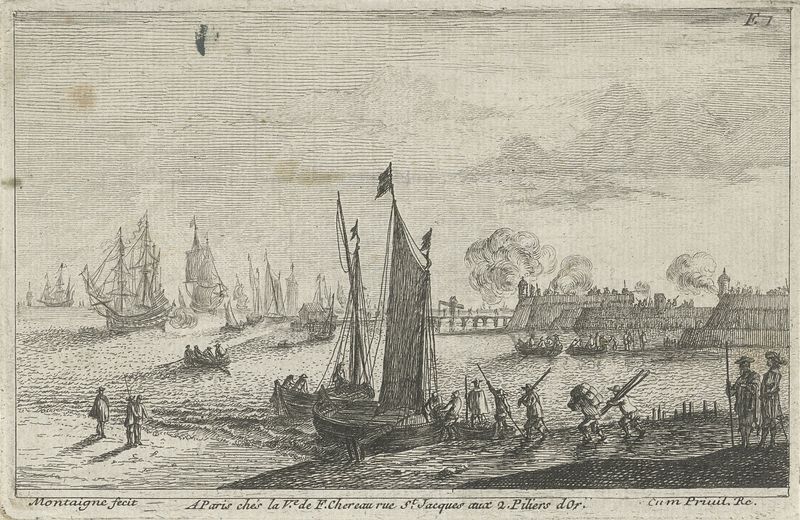
Titel: Het laden van een schip
Künstler: Matthieu van Plattenberg
Standort: Amsterdam
Institution: Rijksmuseum
Schlagwörter: men, people, soldiers, white, black, gray, print, brown, paris, smoke, clouds, man, sky, boat, landscape, ocean, sea, ship, shore, water, waves, coast, drawing, black and white, illustration, sketch, battle, french, beach, boats, sail, sailor, flag, bridge, human, fort, ink, piers, watching, england, harbor, harbour, war, fire, ships, fishing, rowboat, worker, sailing, sails, row, tan, workers, vedute, rowing, dock, brücke, kupferstich, blac, masts, cannon, loading, cargo, soliders, captain, fires, working men, hafen, shipyard, galleon, guys, shp, spanien, seeschalacht, flotte, montaigne fecit, cum priuit re, e.7, eship, rue st. jacques, smokde